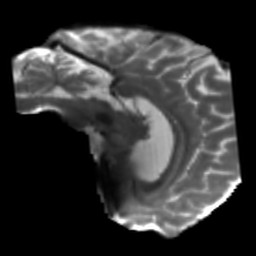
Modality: T2w
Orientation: sagittal
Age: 41
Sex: male
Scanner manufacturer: siemens
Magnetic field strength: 3 T
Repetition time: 5.25 s
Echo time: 0.08 s